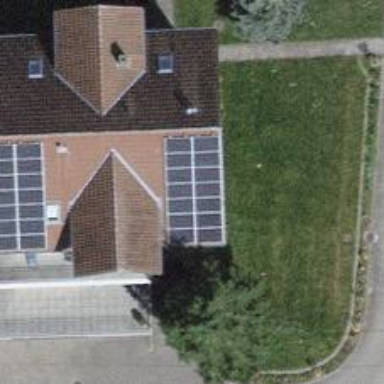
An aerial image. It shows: Solar power generator using photovoltaic method with solar photovoltaic panel types.